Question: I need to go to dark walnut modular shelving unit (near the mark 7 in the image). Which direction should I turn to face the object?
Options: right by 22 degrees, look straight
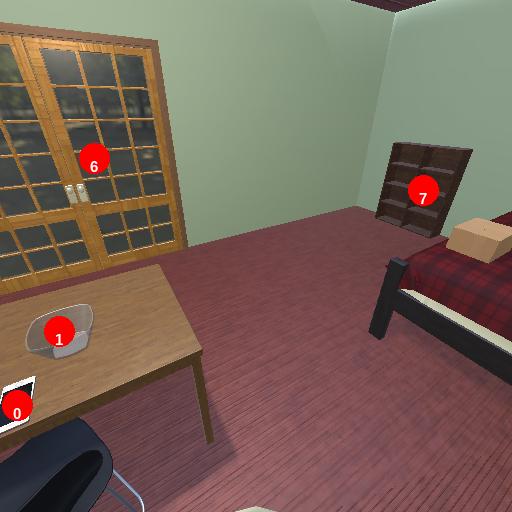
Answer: right by 22 degrees